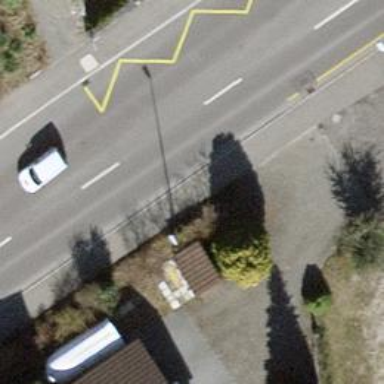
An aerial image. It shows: Bus stop with designated stop position for public transport.